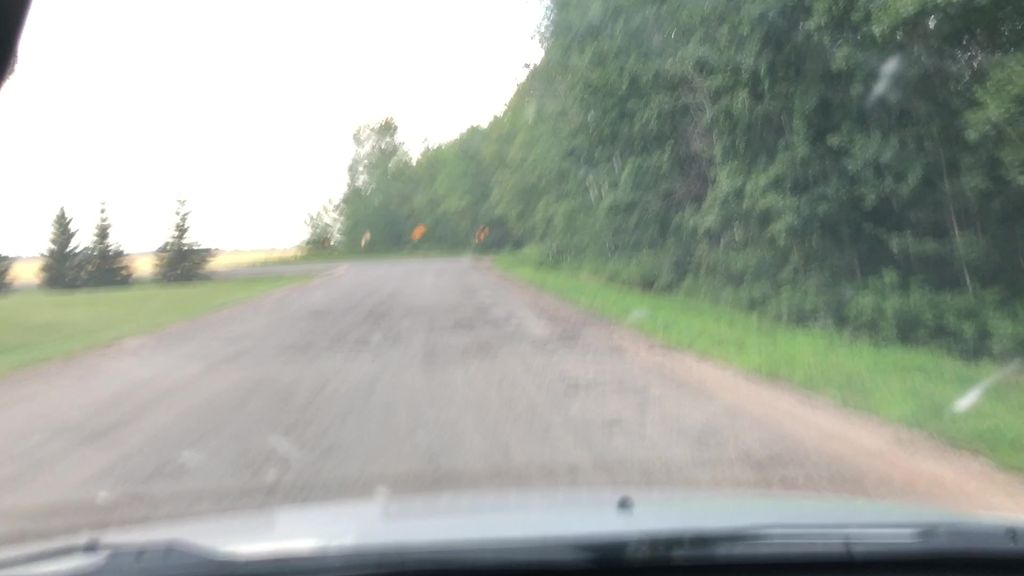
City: edmonton